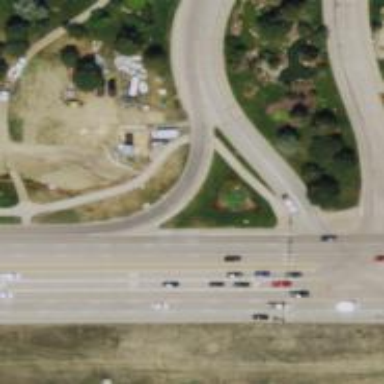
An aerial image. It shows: Tertiary link road.